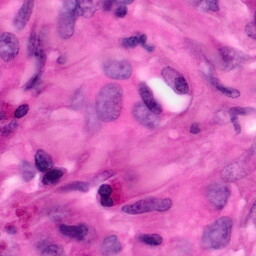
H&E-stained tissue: Pancreatic